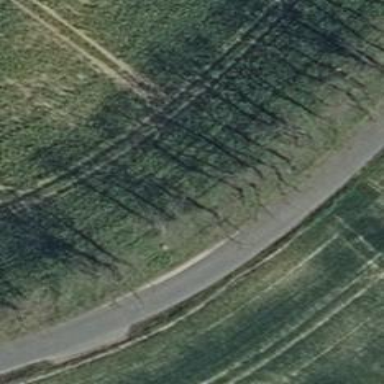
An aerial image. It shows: Row of trees in natural setting.